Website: walmart
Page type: account-selection
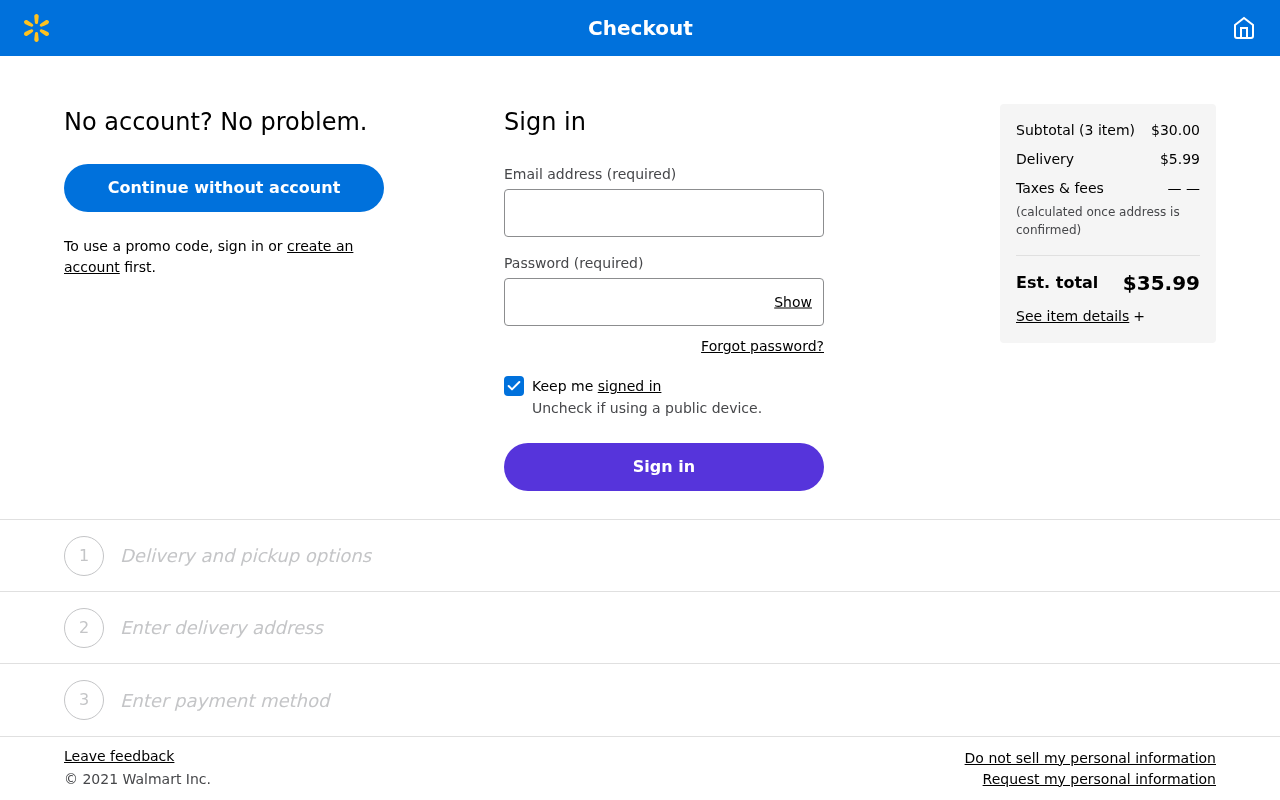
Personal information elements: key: PII_EMAIL
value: kimberly_smith@hotmail.com
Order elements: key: ORDER_NUM_ITEMS
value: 3
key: ORDER_SUBTOTAL
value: $30.00
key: ORDER_SHIPPING_COST
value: $5.99
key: ORDER_TOTAL
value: $35.99